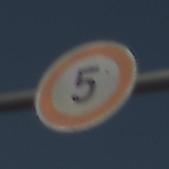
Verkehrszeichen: Geschwindigkeit5
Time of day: MorningAfternoon
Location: Outdoor (Special)
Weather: Clear
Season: NotSpecified
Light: Natural